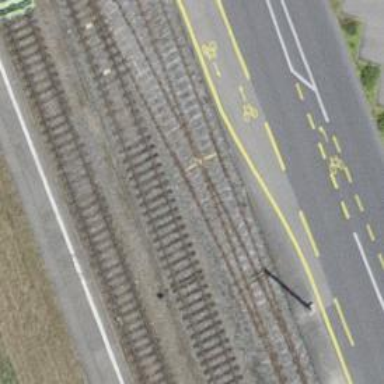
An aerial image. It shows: Rail yard with electrified rails and single track.